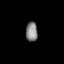
Tissue: lung
Cell type: Endothelial cells
Senescence score: 0.6045
Nuclear area (px): 226
Mean DAPI intensity: 132.381